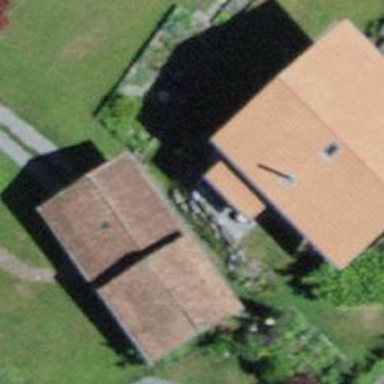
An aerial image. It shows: Shed.